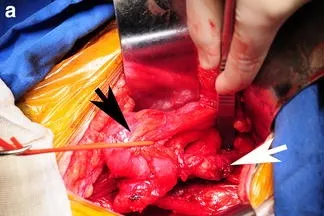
Segmental ureteroileal conduit resection procedures. A. The ileal conduit (black arrow) and the affected ureter (white arrow) were exposed.
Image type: medical_photograph (other_medical_photograph)